Question: As a part of a more complex plot with several legends, one of the legends has only one entry. I want to remove the label from this particular legend and keep only the (edited) title.
'''
df <- data.frame(x = 1, y = 1)
p <- ggplot(df, aes(x = x, y = y, color = factor(x))) +
geom_point()
p
'''

Because I do some other manipulations of the legends using 'guides(foo = guide_legend(override.aes', I was hoping to remove the labels in the same 'guide_legend' call using the 'label' argument.
From '?guide.legend':
"'label': [...] If 'FALSE' then the labels are invisible."
Thus, I tried:
'''
p + guides(color = guide_legend(title = "other",
label = FALSE))
'''
But this gives an error:
'''
# Error in (function (name) : grob 'NULL' not found
'''
I then had a look at 'discrete_scale', which has a 'labels' argument (now with an "s"). From '?discrete_scale':
"'labels': 'NULL' for no labels."
Thus, I tried:
'''
p + scale_color_discrete(name = "other",
labels = NULL)
'''
...which generates an error:
'''
# Error in data.frame(values = scale_map(scale, breaks), labels = I(scale_labels(scale)), :
# arguments imply differing number of rows: 1, 0
'''
My current workaround is:
'''
p + scale_color_discrete(name = "other",
labels = "")
'''
However, as described above, I would prefer to remove the labels using 'guide_legend' call.
So my main question is:
How can I make 'label = FALSE' in 'guide_legend' work?
If the answer is "", how is the "'labels': 'NULL' for no labels." supposed to be used in 'scale_foo_bar'?
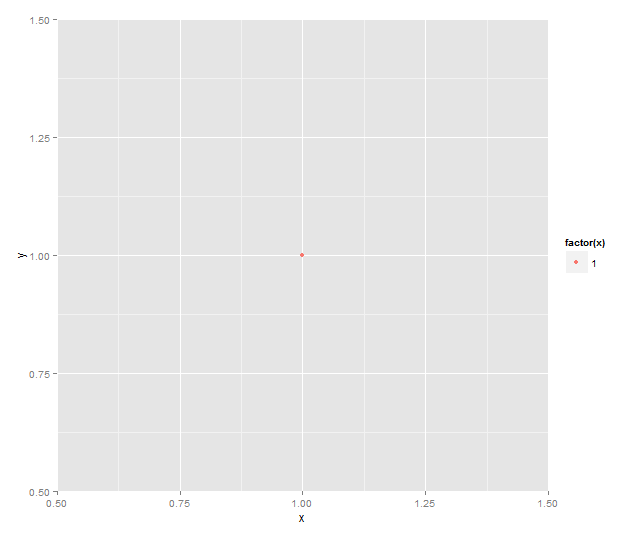
Answer: Both 'label = FALSE' in 'guide_legend' and 'labels = NULL' in 'discrete_scale' are fixed in the development version 'ggplot2_1.0.1.9002'.
'''
# install development version, see https://github.com/hadley/ggplot2/.
# install.packages("devtools")
devtools::install_github("hadley/scales")
devtools::install_github("hadley/ggplot2movies")
devtools::install_github("hadley/ggplot2")
p + guides(color = guide_legend(title = "other", label = FALSE))
# or:
# p + scale_color_discrete(name = "other", labels = NULL)
'''
<URL>